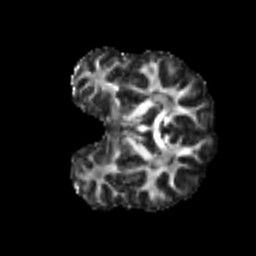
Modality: FA
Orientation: coronal
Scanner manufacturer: siemens
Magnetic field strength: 3 T
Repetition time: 4 s
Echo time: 0.0594 s